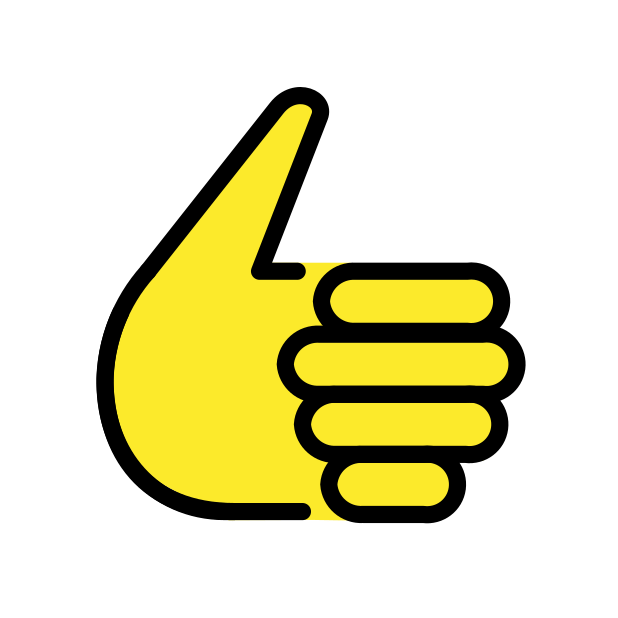
Emoji: 👍
Name: thumbs up sign
Unicode: 0x1f44d